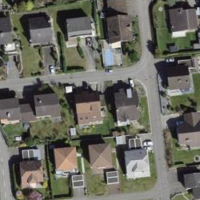
EUNIS habitat code: 54
Species observed at this site:
Cotinus coggygria